Interaction volume radius: 10 \u00c5
Interaction volume height: 25 \u00c5
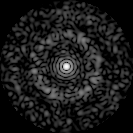
Disorder parameter: 0.8413